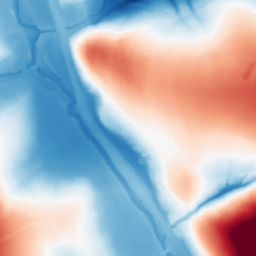
Category: morphological
Decomposition family: morphological
Decomposition parameters: operation: average
size: 100
Upsampling method: linear_exact
Upsampling parameters: scale: 8
Upsampling scale: 8